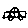
Label: car